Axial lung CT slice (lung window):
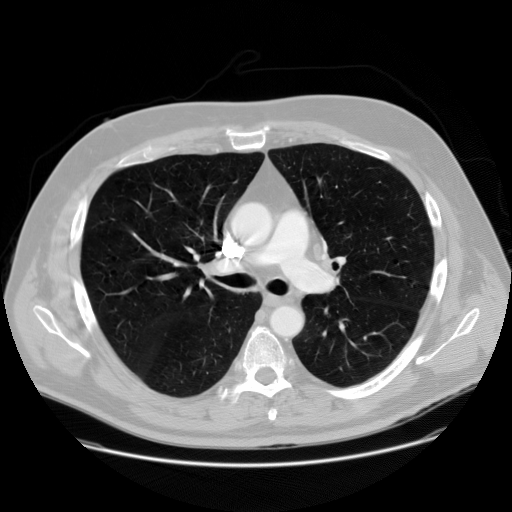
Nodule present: no